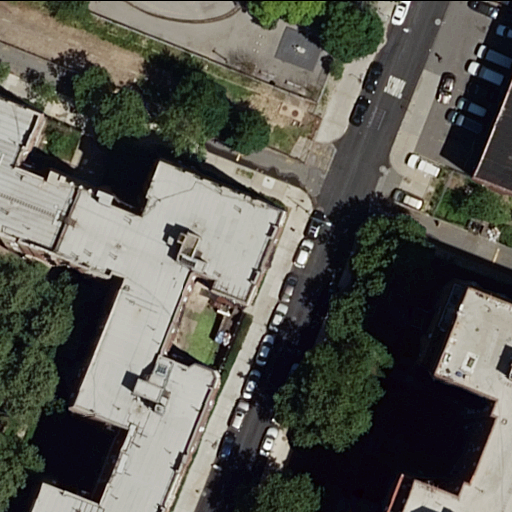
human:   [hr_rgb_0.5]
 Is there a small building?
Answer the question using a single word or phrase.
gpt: no

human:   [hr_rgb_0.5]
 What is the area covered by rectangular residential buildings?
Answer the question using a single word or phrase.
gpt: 3552m2

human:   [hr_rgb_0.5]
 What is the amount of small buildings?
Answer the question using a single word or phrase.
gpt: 0

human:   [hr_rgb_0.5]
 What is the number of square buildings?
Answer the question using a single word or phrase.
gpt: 0

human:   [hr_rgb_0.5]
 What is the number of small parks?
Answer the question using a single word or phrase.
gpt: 1

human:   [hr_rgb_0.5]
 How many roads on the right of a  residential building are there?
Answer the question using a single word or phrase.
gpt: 2

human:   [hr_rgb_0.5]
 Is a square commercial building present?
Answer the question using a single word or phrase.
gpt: no

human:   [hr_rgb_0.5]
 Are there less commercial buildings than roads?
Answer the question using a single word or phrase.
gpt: yes

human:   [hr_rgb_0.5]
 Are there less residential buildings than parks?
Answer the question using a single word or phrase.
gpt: no

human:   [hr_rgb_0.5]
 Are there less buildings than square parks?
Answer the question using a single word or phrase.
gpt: no

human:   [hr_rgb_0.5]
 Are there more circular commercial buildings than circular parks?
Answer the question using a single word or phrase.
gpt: no

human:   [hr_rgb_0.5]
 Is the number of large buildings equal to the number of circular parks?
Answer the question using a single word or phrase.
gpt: no

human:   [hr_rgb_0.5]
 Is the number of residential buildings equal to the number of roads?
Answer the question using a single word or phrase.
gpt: yes

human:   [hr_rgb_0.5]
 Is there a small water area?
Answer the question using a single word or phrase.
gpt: no

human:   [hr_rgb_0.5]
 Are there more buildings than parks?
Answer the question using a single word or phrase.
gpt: yes

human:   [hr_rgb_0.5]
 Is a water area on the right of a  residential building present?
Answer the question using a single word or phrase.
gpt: no

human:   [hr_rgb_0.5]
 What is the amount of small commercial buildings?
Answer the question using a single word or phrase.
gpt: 0

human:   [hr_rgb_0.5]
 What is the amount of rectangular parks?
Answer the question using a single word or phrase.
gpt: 1

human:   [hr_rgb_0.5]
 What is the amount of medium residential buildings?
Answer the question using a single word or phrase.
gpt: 0

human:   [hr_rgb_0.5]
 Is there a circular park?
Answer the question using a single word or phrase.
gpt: no

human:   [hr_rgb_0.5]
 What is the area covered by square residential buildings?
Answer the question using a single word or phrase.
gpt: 0m2

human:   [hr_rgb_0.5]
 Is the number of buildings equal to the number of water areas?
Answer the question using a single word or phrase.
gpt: no

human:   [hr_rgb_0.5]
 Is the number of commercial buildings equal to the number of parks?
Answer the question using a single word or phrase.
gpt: no

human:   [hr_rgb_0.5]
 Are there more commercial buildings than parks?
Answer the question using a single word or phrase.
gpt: no

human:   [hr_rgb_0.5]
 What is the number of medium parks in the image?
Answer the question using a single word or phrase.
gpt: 0

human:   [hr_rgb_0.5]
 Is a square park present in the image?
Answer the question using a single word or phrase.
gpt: no

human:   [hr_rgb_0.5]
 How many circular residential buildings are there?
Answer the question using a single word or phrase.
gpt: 0

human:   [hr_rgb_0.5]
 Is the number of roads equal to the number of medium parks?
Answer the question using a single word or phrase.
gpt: no

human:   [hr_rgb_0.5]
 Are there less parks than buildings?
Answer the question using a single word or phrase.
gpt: yes

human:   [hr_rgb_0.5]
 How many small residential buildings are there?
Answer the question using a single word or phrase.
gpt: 0

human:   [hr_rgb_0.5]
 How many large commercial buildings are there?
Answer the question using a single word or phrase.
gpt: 0

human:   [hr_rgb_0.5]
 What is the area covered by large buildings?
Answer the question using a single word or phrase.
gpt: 6122m2

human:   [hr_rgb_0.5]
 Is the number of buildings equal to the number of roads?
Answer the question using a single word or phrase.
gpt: yes

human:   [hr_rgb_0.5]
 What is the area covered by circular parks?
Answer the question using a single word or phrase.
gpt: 0m2

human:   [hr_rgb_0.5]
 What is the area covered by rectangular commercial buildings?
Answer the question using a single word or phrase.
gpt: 0m2

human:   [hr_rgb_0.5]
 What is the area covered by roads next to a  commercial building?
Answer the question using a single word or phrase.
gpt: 0m2